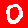
Digit: 0